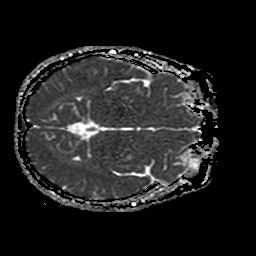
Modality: ADC
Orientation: axial
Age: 34
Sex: female
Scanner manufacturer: philips
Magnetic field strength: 1.5 T
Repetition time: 3.684 s
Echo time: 0.09411 s